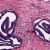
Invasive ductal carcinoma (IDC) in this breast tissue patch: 0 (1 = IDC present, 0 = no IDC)